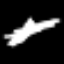
Label: fork